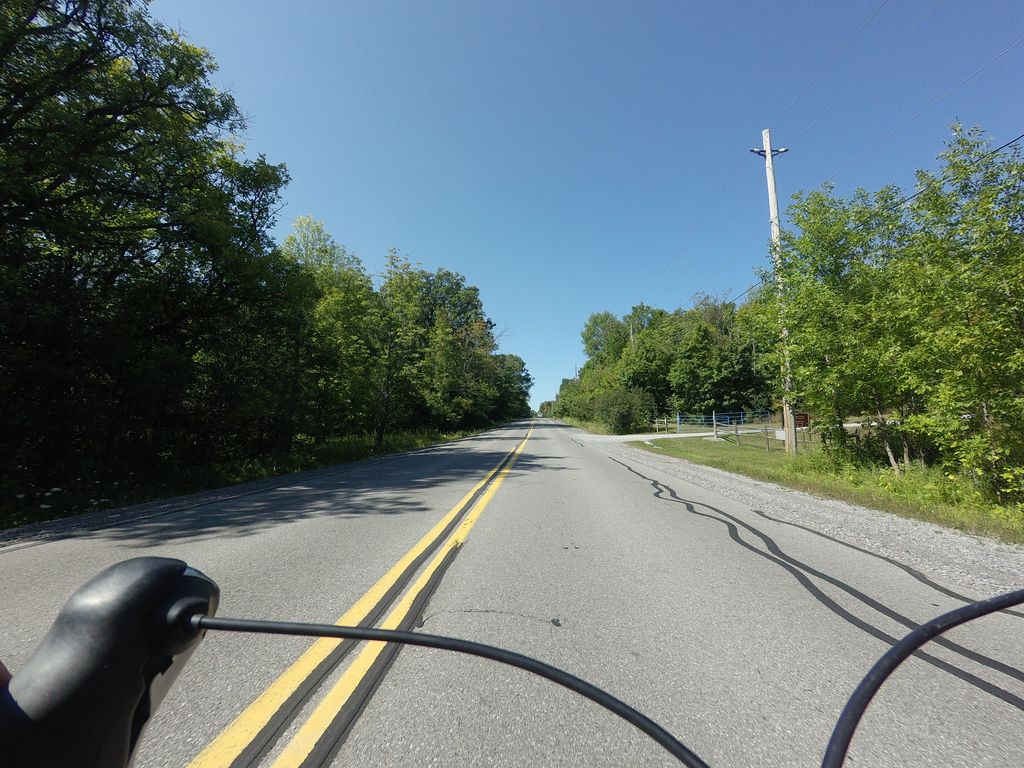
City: ottawa-gatineau